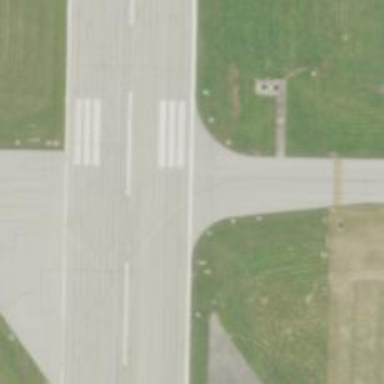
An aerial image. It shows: Image of taxiway at airport.